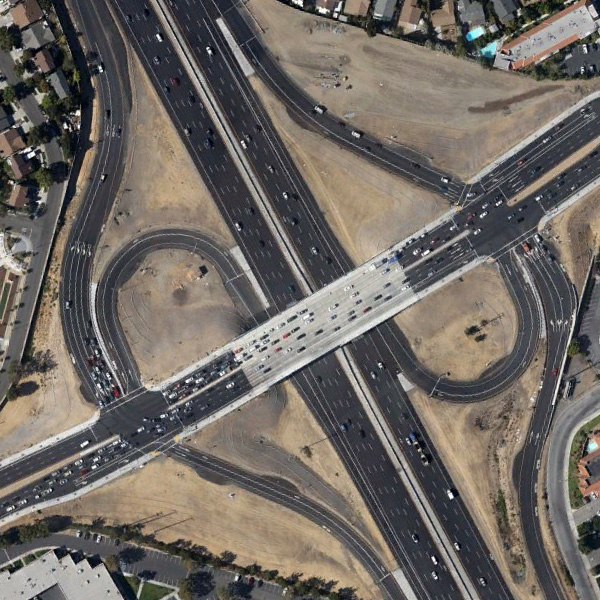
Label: Viaduct